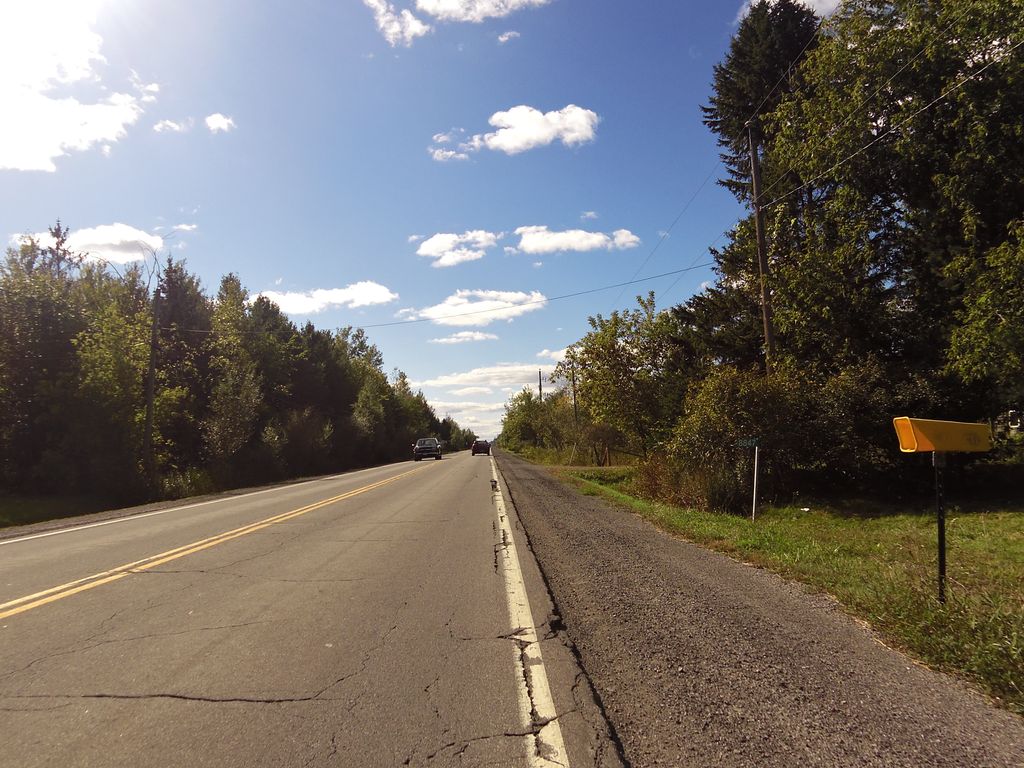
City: ottawa-gatineau